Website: home-depot
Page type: review-order
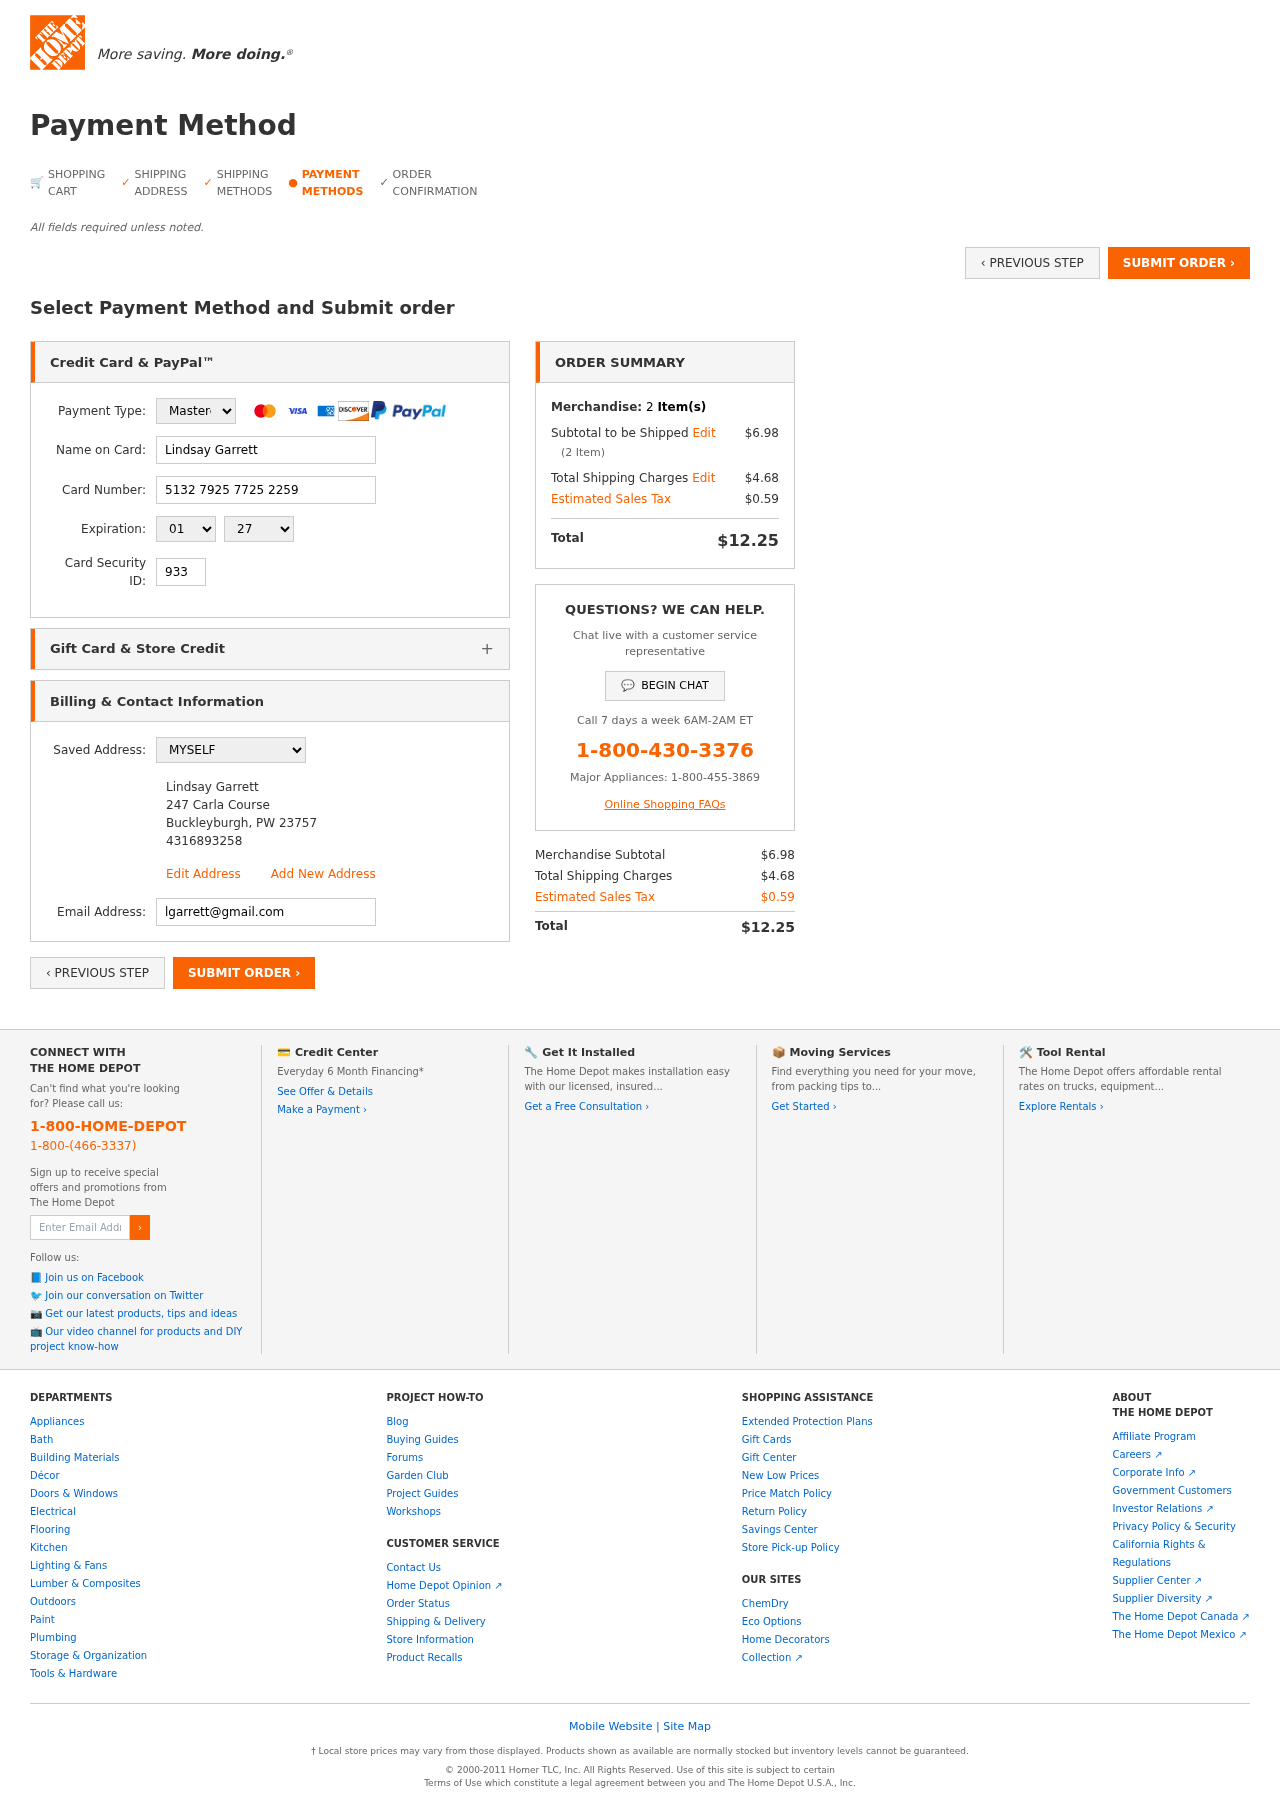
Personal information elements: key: PII_CARD_CVV
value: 933
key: PII_CARD_EXPIRY_MONTH
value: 01
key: PII_CARD_EXPIRY_YEAR
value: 27
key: PII_CARD_NUMBER
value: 5132 7925 7725 2259
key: PII_CARD_TYPE
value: Mastercard
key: PII_EMAIL
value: lgarrett@gmail.com
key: PII_FULLNAME
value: Lindsay Garrett
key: PII_FULLNAME2
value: Lindsay Garrett
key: PII_STREET2
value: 247 Carla Course
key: PII_CITY2
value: Buckleyburgh
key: PII_STATE_ABBR2
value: PW
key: PII_POSTCODE2
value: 23757
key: PII_PHONE2
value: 4316893258
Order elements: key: ORDER_NUM_ITEMS
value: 2
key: ORDER_SUBTOTAL
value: $6.98
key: ORDER_NUM_ITEMS2
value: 2
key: ORDER_SHIPPING_COST
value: $4.68
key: ORDER_TAX
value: $0.59
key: ORDER_TOTAL
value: $12.25
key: ORDER_SUBTOTAL2
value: $6.98
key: ORDER_SHIPPING_COST2
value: $4.68
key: ORDER_TAX2
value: $0.59
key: ORDER_TOTAL2
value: $12.25